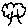
Label: tree